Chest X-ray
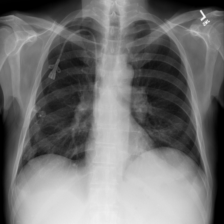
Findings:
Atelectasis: negative
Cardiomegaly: negative
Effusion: negative
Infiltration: negative
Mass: negative
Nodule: negative
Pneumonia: negative
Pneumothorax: negative
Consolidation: negative
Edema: negative
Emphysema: negative
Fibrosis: negative
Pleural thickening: negative
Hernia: negative